Fundus camera: zeiss
Shooting center: fovea
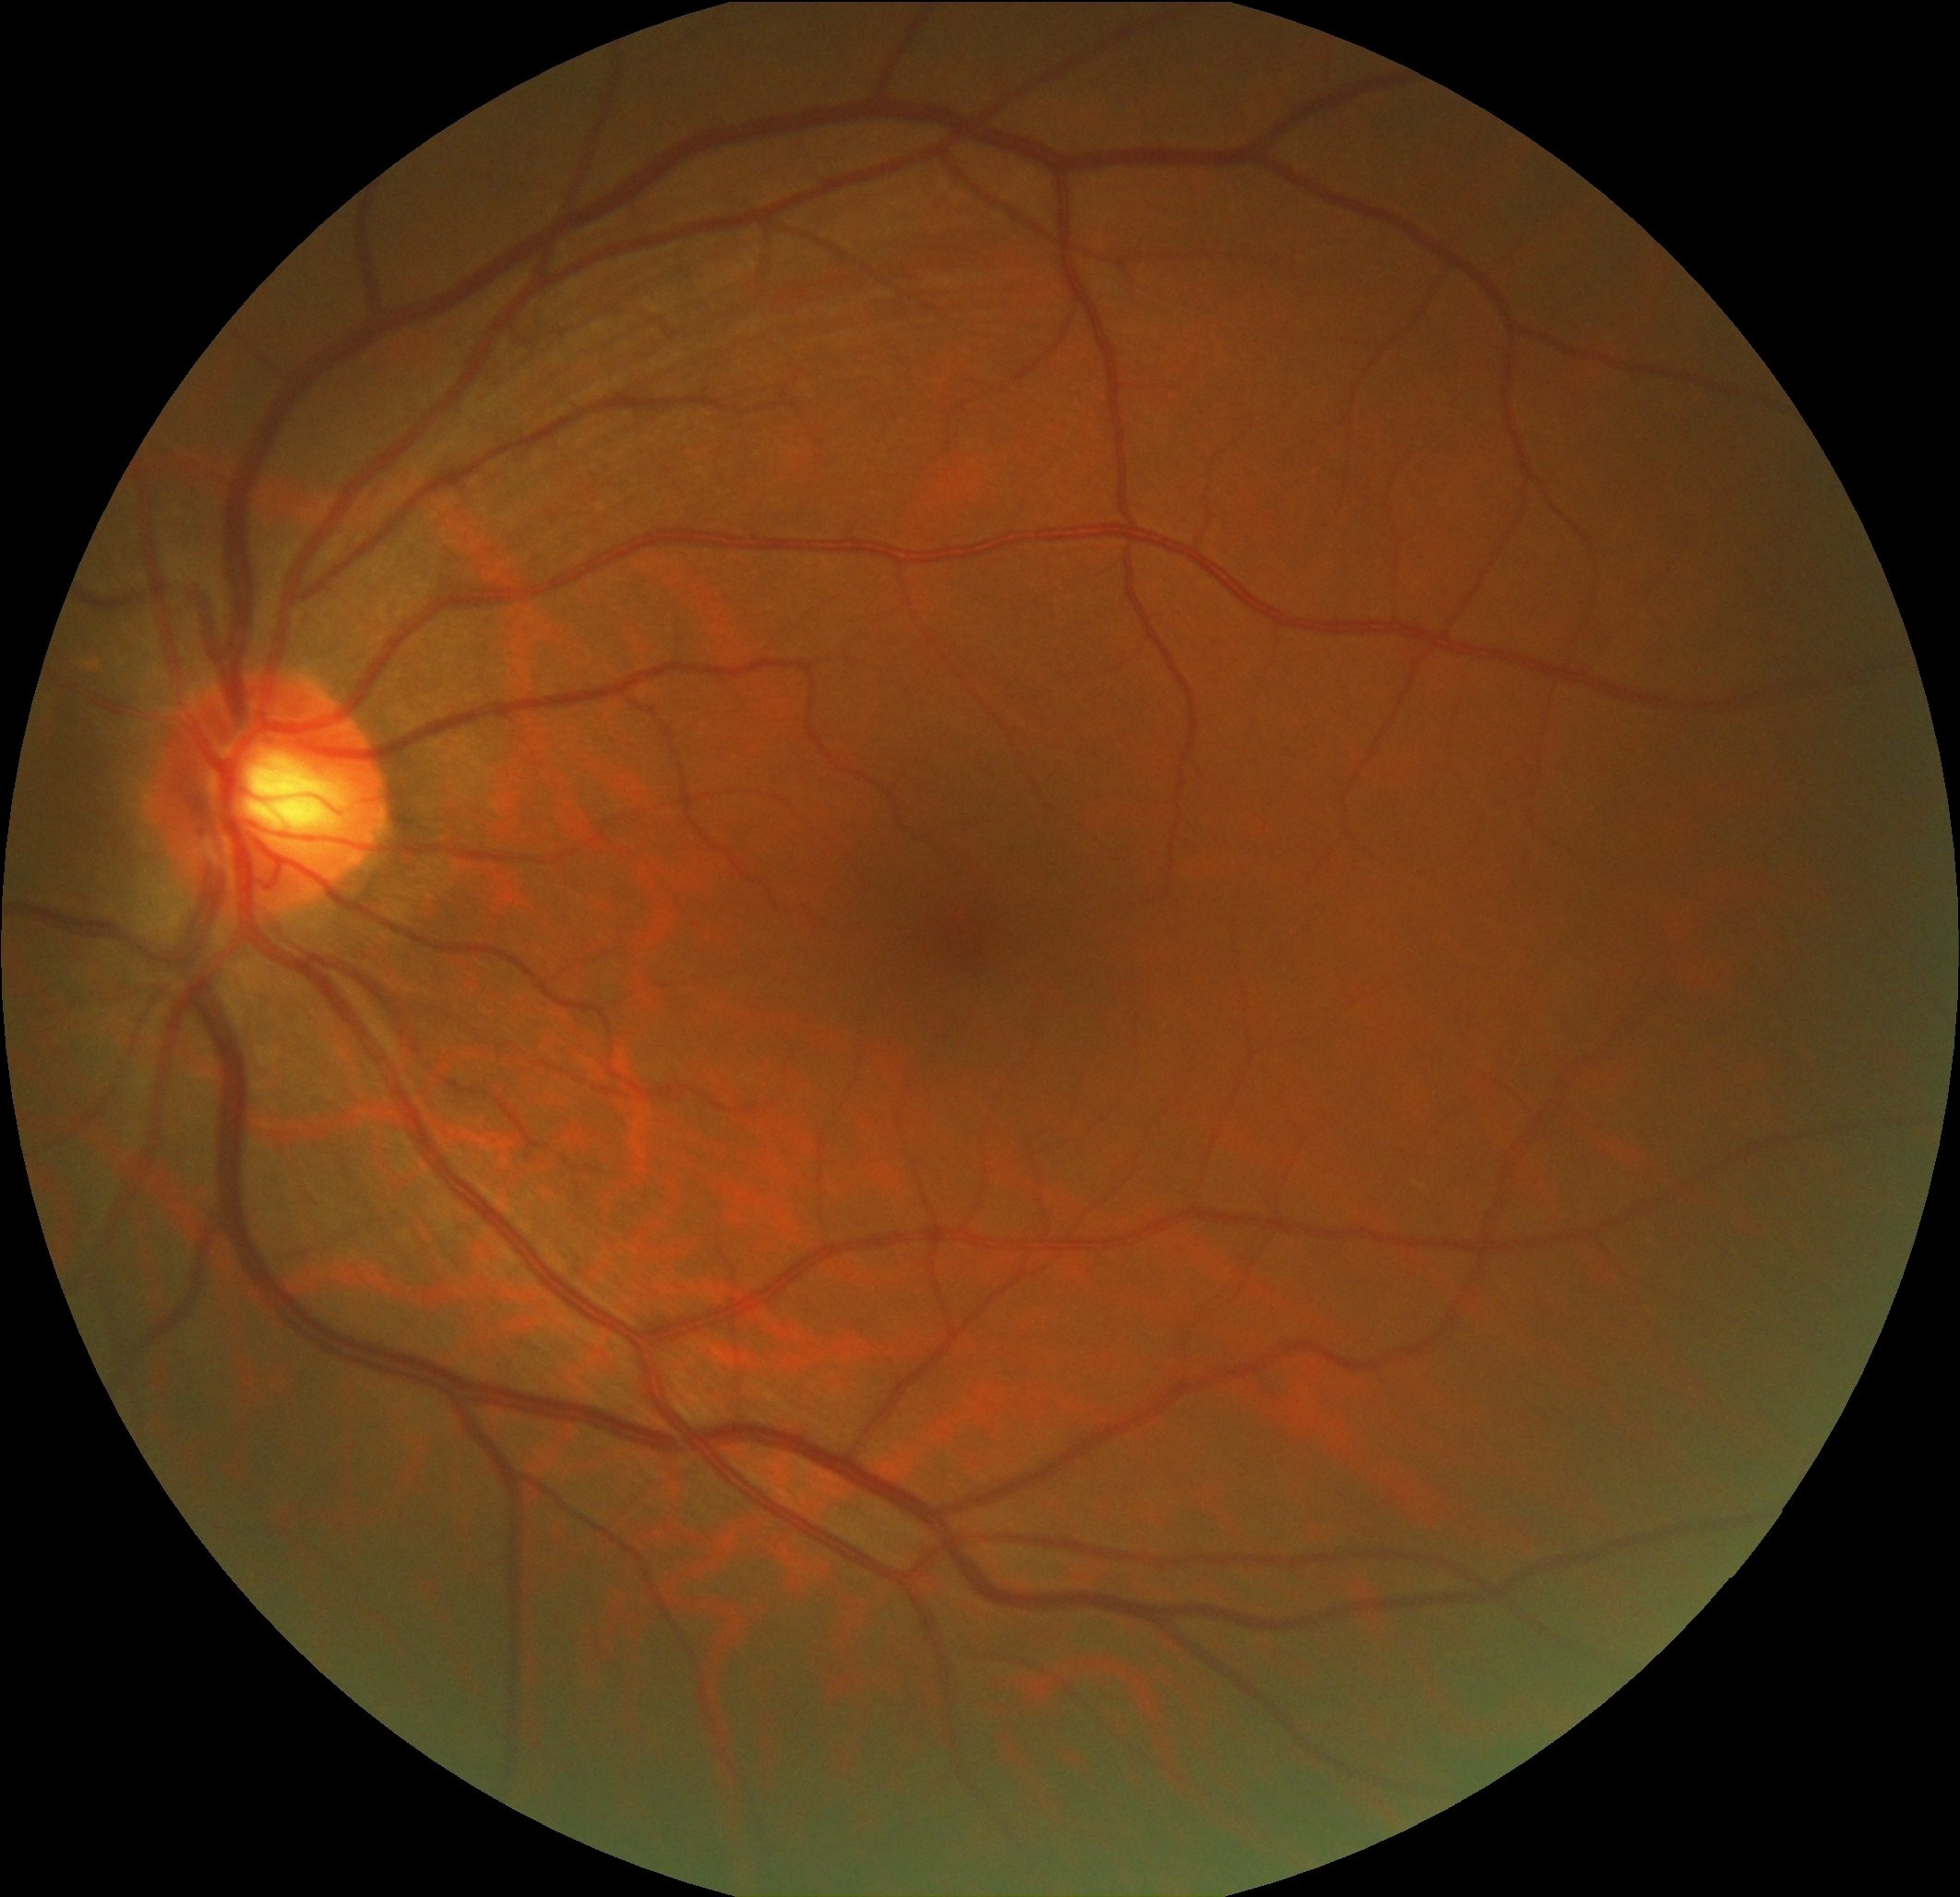
Pathologic myopia: no
Patchy retinal atrophy: absent
Retinal detachment: absent